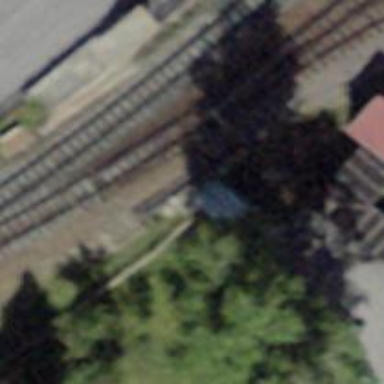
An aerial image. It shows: Railway switch.